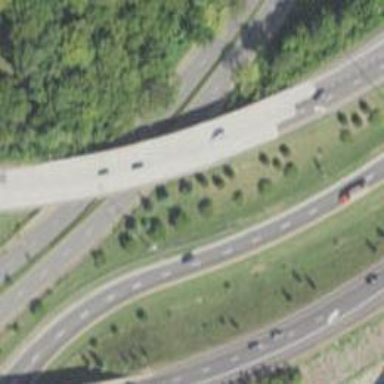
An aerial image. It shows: Motorway link.